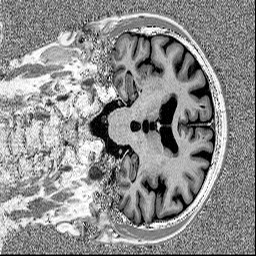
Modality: MP2RAGE
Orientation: coronal
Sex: male